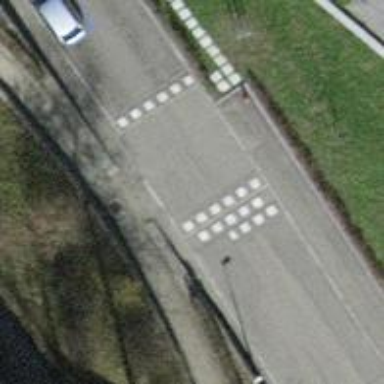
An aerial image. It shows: Paved footway with crossing.